Question: I get this error for the following but the program running perfectly
<URL>
'''
var video = document.querySelector('#camera-stream'),
if(!navigator.getMedia){
displayErrorMessage("Your browser doesn't have support for the navigator.getUserMedia interface.");
}
else{
// Request the camera.
navigator.getMedia(
{
video: true
},
// Success Callback
function(stream:any){
// Create an object URL for the video stream and
// set it as src of our HTLM video element.
video.src = window.URL.createObjectURL(stream);
// Play the video element to start the stream.
video.play();
video.onplay = function() {
showVideo();
};
},
// Error Callback
function(err:any){
displayErrorMessage("There was an error with accessing the camera stream: " + err.name, err);
}
);
}
'''

I tried the solution <URL> but didn't work for me.
What is the proper fix for this error?
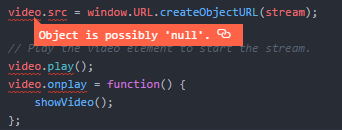
Answer: Try casting:
'''
var video = document.querySelector('#camera-stream')
'''
to:
'''
var video = <HTMLVideoElement>document.querySelector('#camera-stream')
'''